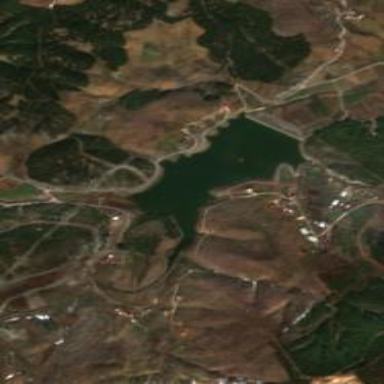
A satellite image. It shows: Reservoir of natural water.